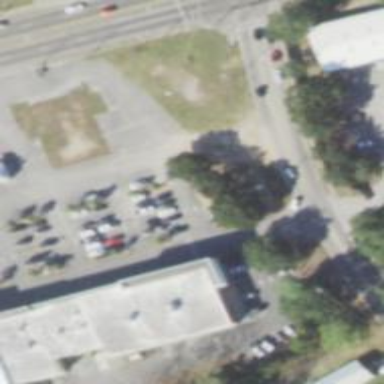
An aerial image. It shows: Parking space is available.